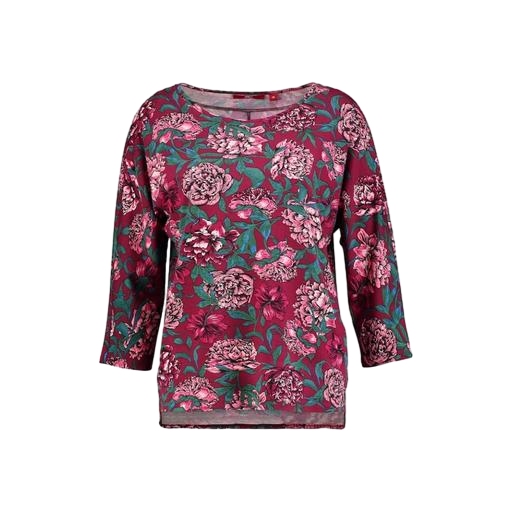
multicolor floral-print t-shirt only macy, red plus size printed t-shirt only macy, red floral-print top, white background